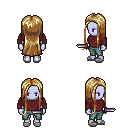
a pixel art fantasy rpg character, female body template, dark elf, purple skin, maroon long-sleeve shirt, teal pants, blonde extra-long hairstyle, white slippers, dagger, four views (front, back, left, right), 2x2 character sprite sheet, small pixel art, hard edges, no anti-aliasing